Field crop: maize
Growth stage: 2
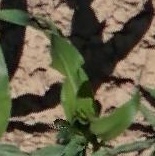
Species: maize